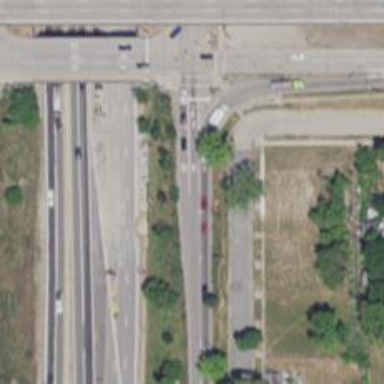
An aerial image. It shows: Primary highway.